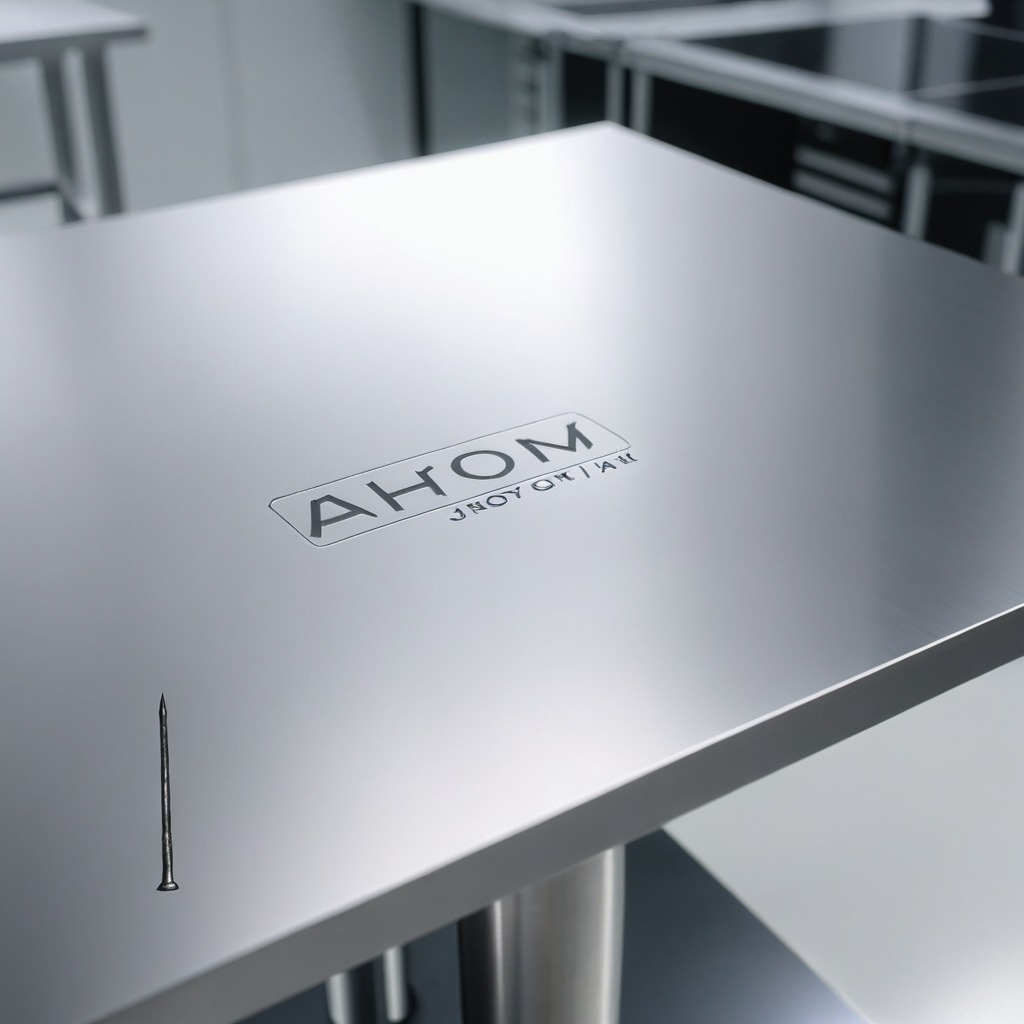
An iron nail is lying on the stainless steel table.